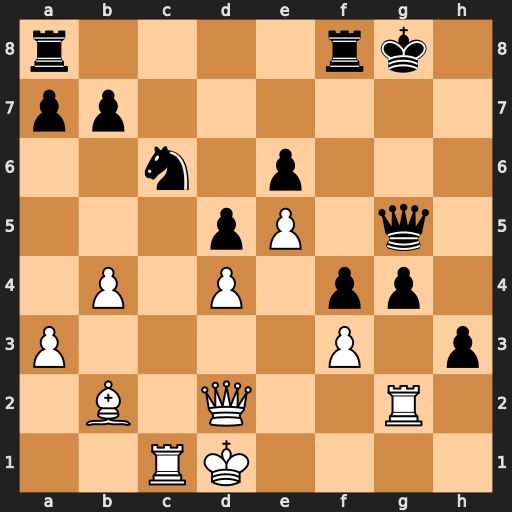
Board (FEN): r4rk1/pp6/2n1p3/3pP1q1/1P1P1pp1/P4P1p/1B1Q2R1/2RK4
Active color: w
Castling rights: -
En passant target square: -
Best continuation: Rxg4 Qxg4 fxg4